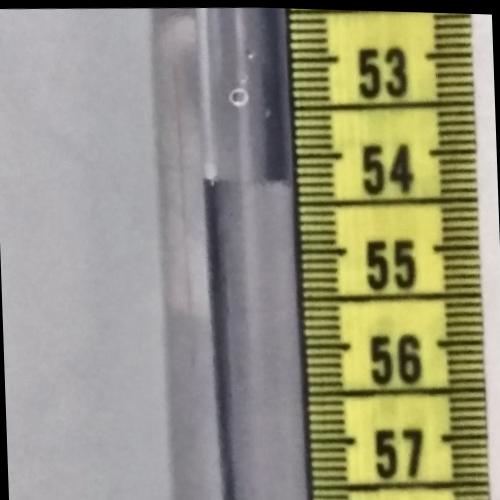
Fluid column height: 54.3 cm